Question: I have written code checking the mail fetching the recipients calculating their lengths and based on that calculation forwarding the mail to the same id, its all working fine, but my mail is forwarded as attached mail. i don't want that. i want simple mail to be forwarded.
Please suggest where i am lacking
'''
public class CheckingMail {
public static void main(String[] args) {
String host = "mycompanyname.com";
String mailStoreType = "pop3";
String username = "myemailid.com";
String password = "mypassword";
check(host, mailStoreType, username, password);
}
public static void check(String host, String mailStoreType,String username, String password) {
try {
System.out.println("
1 creating the properties field");
//create properties field
Properties properties = new Properties();
properties.put("mail.pop3.host", host); //The POP3 server to connect to.
properties.put("mail.pop3.port", "995");
properties.put("mail.pop3.starttls.enable", "true");
// Get a Session
Session emailSession = Session.getInstance(properties);
System.out.println("
2 Get a Session="+emailSession);
System.out.println("
3 create the POP3 store object and connect with the pop server");
//create the POP3 store object and connect with the pop server
Store store = emailSession.getStore("pop3s");
// Store store = emailSession.getStore(mailStoreType);
store.connect(host,username,password);
System.out.println("
4create the folder object and open it");
//create the folder object and open it
Folder emailFolder = store.getFolder("INBOX");
emailFolder.open(Folder.READ_ONLY);
System.out.println("
5 retrieve the messages from the folder in an array and print it");
// retrieve the messages from the folder in an array and print it
Message[] messages = emailFolder.getMessages();
System.out.println("messages.length---" + messages.length);
System.out.println("
before for loop");
for (int i = 0, n = messages.length; i < n; i++) {
Message message = messages[i];
// MimeMessage message = new MimeMessage(emailSession);
System.out.println("---------------------------------");
System.out.println("Email Number =" + (i + 1));
//System.out.println("To Recipients =" + message.getRecipients(Message.RecipientType.TO));
System.out.println("Subject = " + message.getSubject());
System.out.println("From =" + message.getFrom()[0]);
// System.out.println("Text =" + message.getContent().toString());
/*===================== To and CC starts here ===============================*/
Address[] address;
StringBuffer msg_buffer_to = new StringBuffer(50);
// TO
if ((address = message.getRecipients(Message.RecipientType.TO)) != null) {
for (int j = 0; j < address.length; j++) {
msg_buffer_to.append(address[j]);
System.out.println(" TO " + address[j]);
}
}
StringBuffer msg_buffer_cc = new StringBuffer(50);
// CC
if ((address = message.getRecipients(Message.RecipientType.CC)) != null) {
for (int j = 0; j < address.length; j++) {
msg_buffer_cc.append(address[j]);
System.out.println(" CC " + address[j]);
}
}
//counting the length here for both To and CC...
System.out.println("
total length is== "+(msg_buffer_to.length()+msg_buffer_cc.length())+"
");
/*************************************Merging of forward class***********************************************************/
if((msg_buffer_to.length()+msg_buffer_cc.length())>100)
{
System.out.println("
Address length crossed the limits
");
//forward mailing starts here
// Properties properties = new Properties();
properties.put("mail.store.protocol", "pop3");
properties.put("mail.pop3s.host", "mycompanyname.com");
properties.put("mail.pop3s.port", "995");
properties.put("mail.pop3.starttls.enable", "true");
properties.put("mail.smtp.auth", "true");
properties.put("smtp.starttls.enable", "true");
properties.put("mail.smtp.host", "mycompanyname.com");
properties.put("mail.smtp.port", "25");
Session session = Session.getInstance(properties,new javax.mail.Authenticator() {
protected PasswordAuthentication getPasswordAuthentication() {
return new PasswordAuthentication("mymailid.com","mypassword");
}
});
try{
// session.setDebug(true);
// Get a Store object and connect to the current host
// Create a Folder object and open the folder
Folder folder = store.getFolder("inbox");
folder.open(Folder.READ_ONLY);
if (messages.length != 0) {
// Get all the mail ids from the message
String from = InternetAddress.toString(message.getRecipients(Message.RecipientType.TO));
if (from != null) {
System.out.println("From:" + from);
}
String to = InternetAddress.toString(message.getRecipients(Message.RecipientType.TO));
if (to != null) {
System.out.println("To: " + to);
}
String subject = message.getSubject();
if (subject != null) {
System.out.println("Subject: " + subject);
}
Message forward = new MimeMessage(session);
// Fill in header
forward.setRecipients(Message.RecipientType.TO,InternetAddress.parse("mymailid.com"));
forward.setSubject("Fwd: " + message.getSubject());
forward.addFrom(InternetAddress.parse(from));
forward.setFrom(new InternetAddress("mymailid.com"));
// Create the message part
MimeBodyPart messageBodyPart = new MimeBodyPart();
// Create a multipart message
Multipart multipart = new MimeMultipart();
// set content
messageBodyPart.setContent(message, "message/rfc822");
// Add part to multi part
multipart.addBodyPart(messageBodyPart);
// Associate multi-part with message
forward.setContent(multipart);
forward.saveChanges();
Transport.send(forward);
// Send the message by authenticating the SMTP server
// Create a Transport instance and call the sendMessage
System.out.println("message forwarded successfully....");
// } // end if
// }
}// end if
catch(Exception e) {
e.printStackTrace();
}
}
}
//close the store and folder objects
System.out.println("
6 close the store and folder objects");
emailFolder.close(false);
store.close();
} catch (MessagingException e){
e.printStackTrace();
} catch (Exception e){
e.printStackTrace();
}
}
}
'''
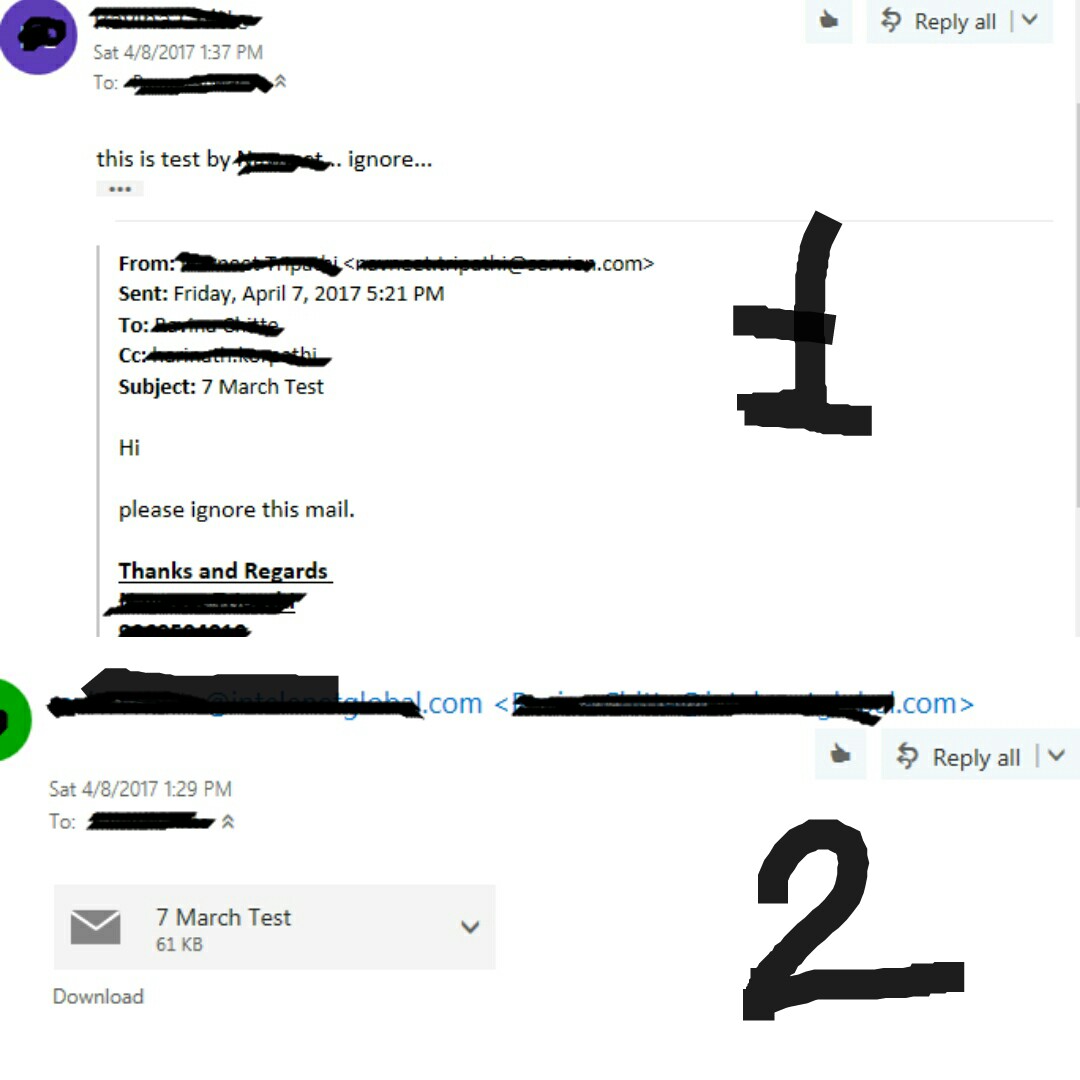
Answer: '''
public class CheckingMail {
public static void main(String[] args) {
String host = "mycompanyname.com";
String mailStoreType = "pop3";
String username = "myemailid.com";
String password = "mypassword";
check(host, mailStoreType, username, password);
}
public static void check(String host, String mailStoreType,String username, String password) {
try {
System.out.println("
1 creating the properties field");
Properties properties = new Properties();
properties.put("mail.pop3.host", host); //The POP3 server to connect to.
properties.put("mail.pop3.port", "995");
properties.put("mail.pop3.starttls.enable", "true");
Session emailSession = Session.getInstance(properties);
System.out.println("
2 Get a Session="+emailSession);
System.out.println("
3 create the POP3 store object and connect with the pop server");
Store store = emailSession.getStore("pop3s");
store.connect(host,username,password);
System.out.println("
4create the folder object and open it");
Folder emailFolder = store.getFolder("INBOX");
emailFolder.open(Folder.READ_ONLY);
System.out.println("
5 retrieve the messages from the folder in an array and print it");
Message[] messages = emailFolder.getMessages();
System.out.println("messages.length---" + messages.length);
System.out.println("
before for loop");
for (int i = 0, n = messages.length; i < n; i++) {
Message message = messages[i];
System.out.println("Email Number =" + (i + 1));
System.out.println("Subject = " + message.getSubject());
System.out.println("From =" + message.getFrom()[0]);
Address[] address;
StringBuffer msg_buffer_to = new StringBuffer(50);
if ((address = message.getRecipients(Message.RecipientType.TO)) != null) {
for (int j = 0; j < address.length; j++) {
msg_buffer_to.append(address[j]);
System.out.println(" TO " + address[j]);
}
}
StringBuffer msg_buffer_cc = new StringBuffer(50);
if ((address = message.getRecipients(Message.RecipientType.CC)) != null) {
for (int j = 0; j < address.length; j++) {
msg_buffer_cc.append(address[j]);
System.out.println(" CC " + address[j]);
}
}
System.out.println("
total length is== "+(msg_buffer_to.length()+msg_buffer_cc.length())+"
");
if((msg_buffer_to.length()+msg_buffer_cc.length())>100)
{
System.out.println("
Address length crossed the limits
");
properties.put("mail.store.protocol", "pop3");
properties.put("mail.pop3s.host", "mycompanyname.com");
properties.put("mail.pop3s.port", "995");
properties.put("mail.pop3.starttls.enable", "true");
properties.put("mail.smtp.auth", "true");
properties.put("smtp.starttls.enable", "true");
properties.put("mail.smtp.host", "mycompanyname.com");
properties.put("mail.smtp.port", "25");
Session session = Session.getInstance(properties,new javax.mail.Authenticator() {
protected PasswordAuthentication getPasswordAuthentication() {
return new PasswordAuthentication("mymailid.com","mypassword");
}
});
try{
Folder folder = store.getFolder("inbox");
folder.open(Folder.READ_ONLY);
if (messages.length != 0) {
String from = InternetAddress.toString(message.getRecipients(Message.RecipientType.TO));
if (from != null) {
System.out.println("From:" + from);
}
String to = InternetAddress.toString(message.getRecipients(Message.RecipientType.TO));
if (to != null) {
System.out.println("To: " + to);
}
String subject = message.getSubject();
if (subject != null) {
System.out.println("Subject: " + subject);
}
Message forward = new MimeMessage(session);
forward.setRecipients(Message.RecipientType.TO,InternetAddress.parse("mymailid.com"));
forward.setSubject("Fwd: " + message.getSubject());
forward.addFrom(InternetAddress.parse(from));
forward.setFrom(new InternetAddress("mymailid.com"));
MimeBodyPart messageBodyPart = new MimeBodyPart();
Multipart multipart = new MimeMultipart();
messageBodyPart.setContent(message.getContent(), "message/rfc822");
multipart.addBodyPart(messageBodyPart);
forward.setContent(multipart);
forward.saveChanges();
Transport.send(forward);
System.out.println("message forwarded successfully....");
}
catch(Exception e) {
e.printStackTrace();
}
}
}
System.out.println("
6 close the store and folder objects");
emailFolder.close(false);
store.close();
} catch (MessagingException e){
e.printStackTrace();
} catch (Exception e){
e.printStackTrace();
}
}
}
'''